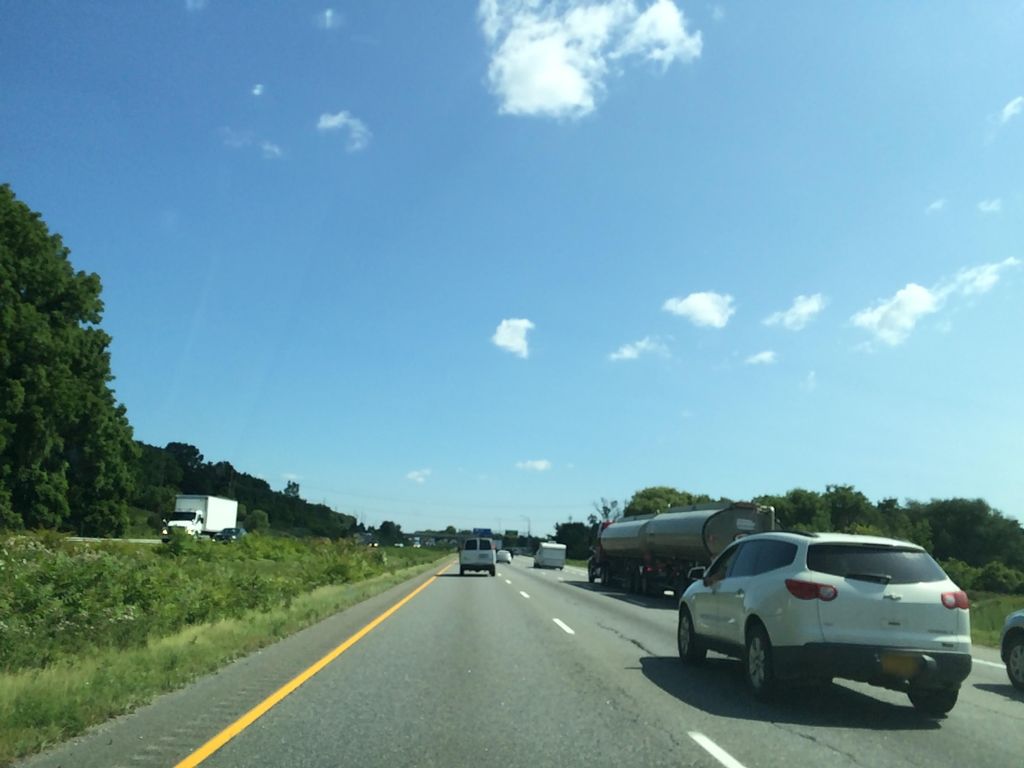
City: hamilton